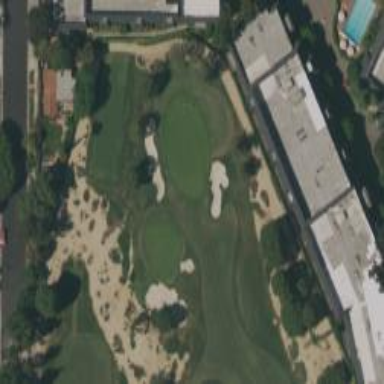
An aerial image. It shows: View of golf hole.